Question: I am trying to annotate a scatter plot in Python 2.7, with Matplotlib. Here is the plot code:
'''
import pandas as pd
import numpy as np
import matplotlib.pyplot as plt
df = pd.DataFrame(np.random.rand(5,3), columns=list('ABC'))
df.insert(0,'Annotation_Text',['ABC','DEF','GHI','JKL','mnop'])
q = 2
pqr = 1
# Scatter Plot:
x = df['A']
y = df.iloc[:,q]
plt.scatter(x, y, marker='o', label = df.columns.tolist()[q])
# Plot annotation:
plt.annotate(df.iloc[pqr,0]+', (%.2f, %.2f)' % (x.ix[pqr],y.ix[pqr]), xy=(x.ix[pqr], y.ix[pqr]), xycoords='data', xytext = (x.ix[pqr], y.ix[pqr]), textcoords='offset points', arrowprops=dict(arrowstyle='-|>'))
# Axes title/legend:
plt.xlabel('xlabel', fontsize=18)
plt.ylabel('ylabel', fontsize=16)
plt.legend(scatterpoints = 1)
plt.show()
'''
As you can see, the main line is the line starting with 'plt.annotate(df.iloc[pqr,0]+', (%...............'.
I think that the main problem is with this part of the 'plt.annotate()' line: 'xytext = (x.ix[pqr], y.ix[pqr]), textcoords='offset points', arrowprops=dict(arrowstyle='-|>')'. From here, 'xytext = (x.ix[pqr], y.ix[pqr])' is just a tuple of the x and y co-ordinates of the data point to be annotated. Unfortunately, this is placing the annotation right at the data point, which I do not want. I want to leave some blank space between the data point and the annotation text.
Also, I am having a problem with the arrow and annotation that this line is producing. See below.

- -
Is there a way to control the text annotation so that there is no overlap with the data point? Also, how do I change the arrow direction from right-to-left to the either a) the 'best' direction or b) from left-to-right?
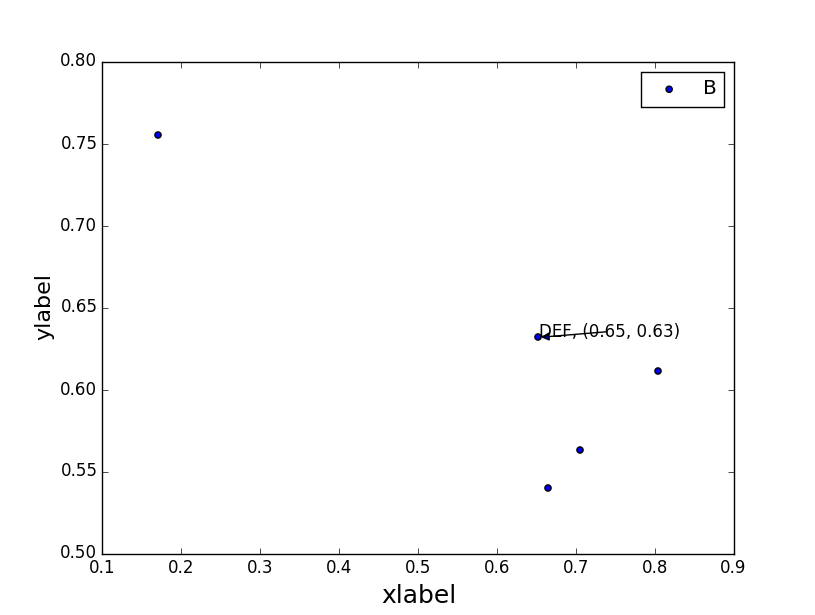
Answer: In 'plt.annotate(...)', 'xy' gives the position of the data you want to point at (one end of the arrow) and 'xytext' gives the position of your text. In your code, they are overlapping because you specified the same positions for 'xy' and 'xytext'. Try this instead (for example):
'''
plt.annotate(df.iloc[pqr,0]+', (%.2f, %.2f)' % (x.ix[pqr], y.ix[pqr]), xy=(x.ix[pqr], y.ix[pqr]), xycoords='data', xytext=(x.ix[pqr], y.ix[pqr]+0.3), arrowprops=dict(arrowstyle='-|>'), horizontalalignment='center')
'''
The arrow by default is pointing from the text to the data point. If you want to change the direction of the arrow, you can use 'arrowprops=dict(arrowstyle='<|-')'